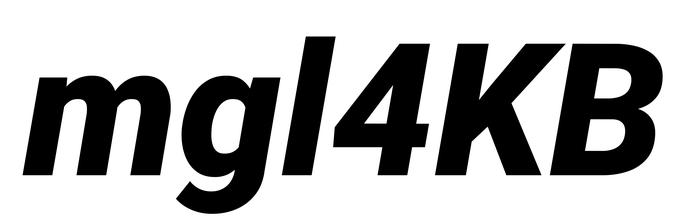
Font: Roboto-Italic_Black_Italic